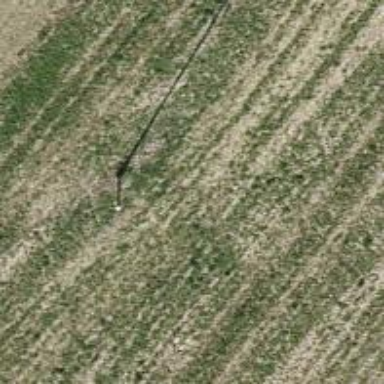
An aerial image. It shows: Power pole.